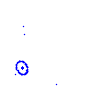
Particle: proton